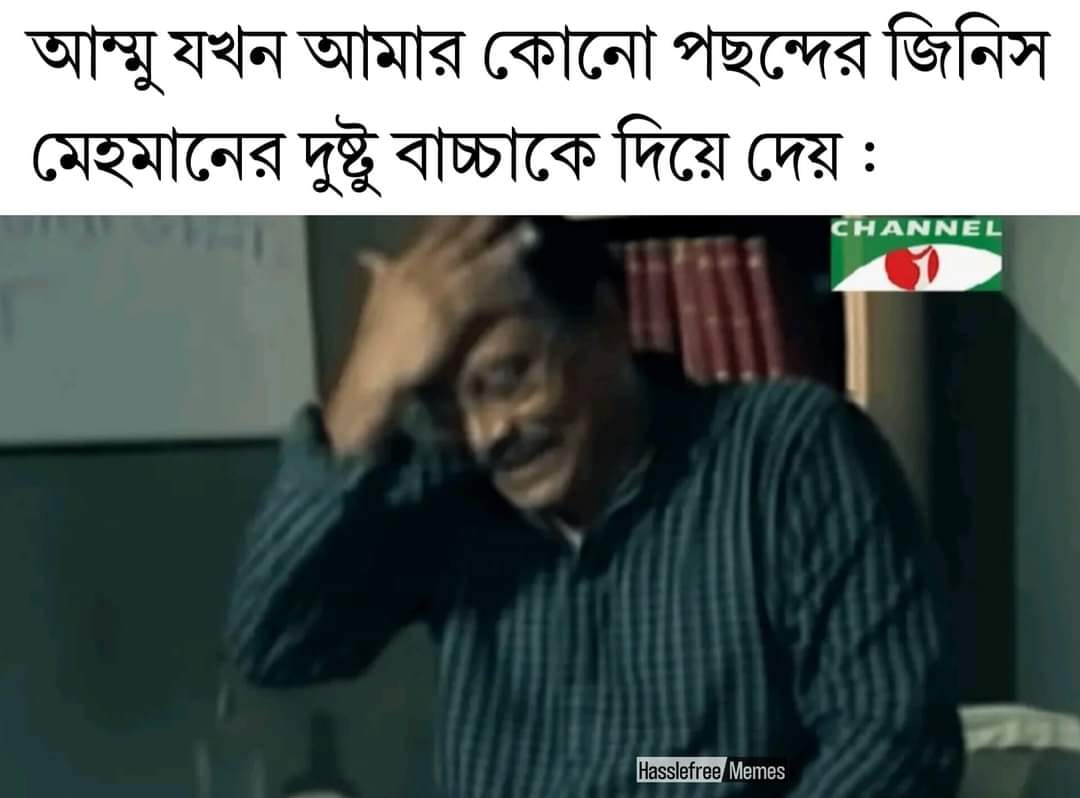
Text: আম্মু যখন আমার কোনো পছন্দের জিনিস মেহমানের দুষ্টু বাচ্চাকে দিয়ে দেয়
Label: Non Hate